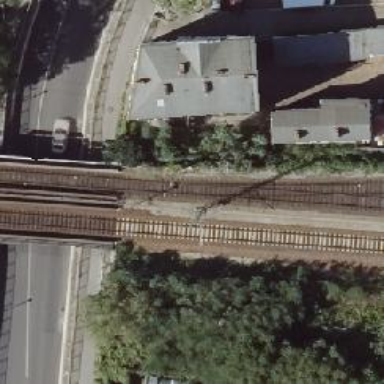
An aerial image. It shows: Railway switch with the turnout on the left side.